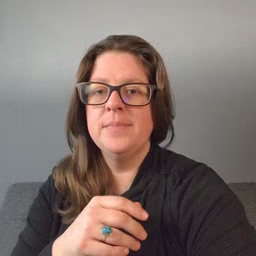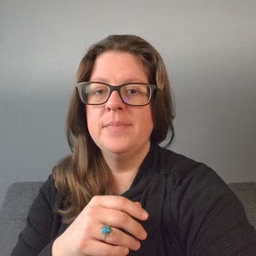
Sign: mom